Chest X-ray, AP view. Patient: 54 years old, sex M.
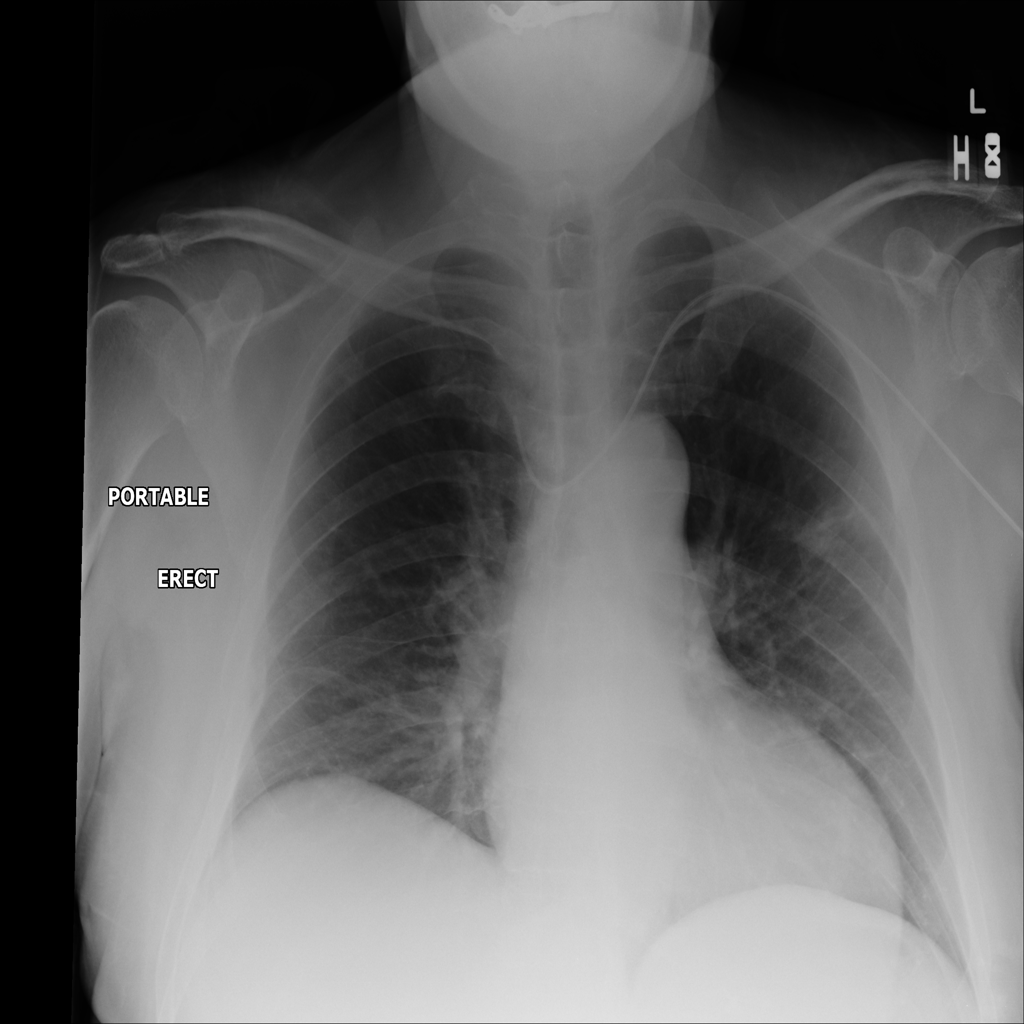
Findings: No Finding